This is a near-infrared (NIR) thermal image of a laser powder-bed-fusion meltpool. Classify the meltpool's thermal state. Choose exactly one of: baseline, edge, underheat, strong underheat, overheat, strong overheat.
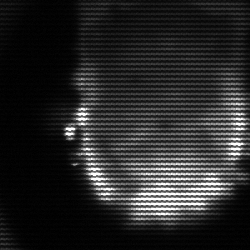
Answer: baseline